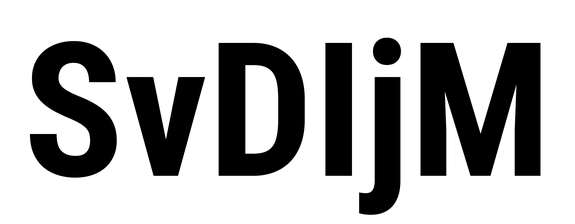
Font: Roboto_Condensed_Bold